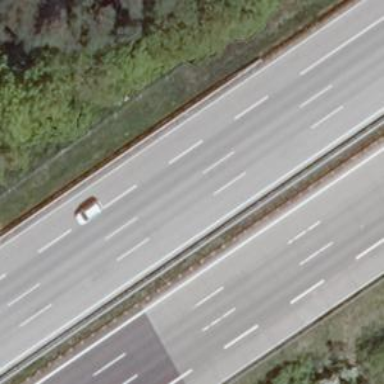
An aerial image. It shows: It's motorway area.